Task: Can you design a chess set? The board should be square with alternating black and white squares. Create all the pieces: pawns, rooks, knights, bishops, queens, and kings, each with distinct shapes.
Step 2063:
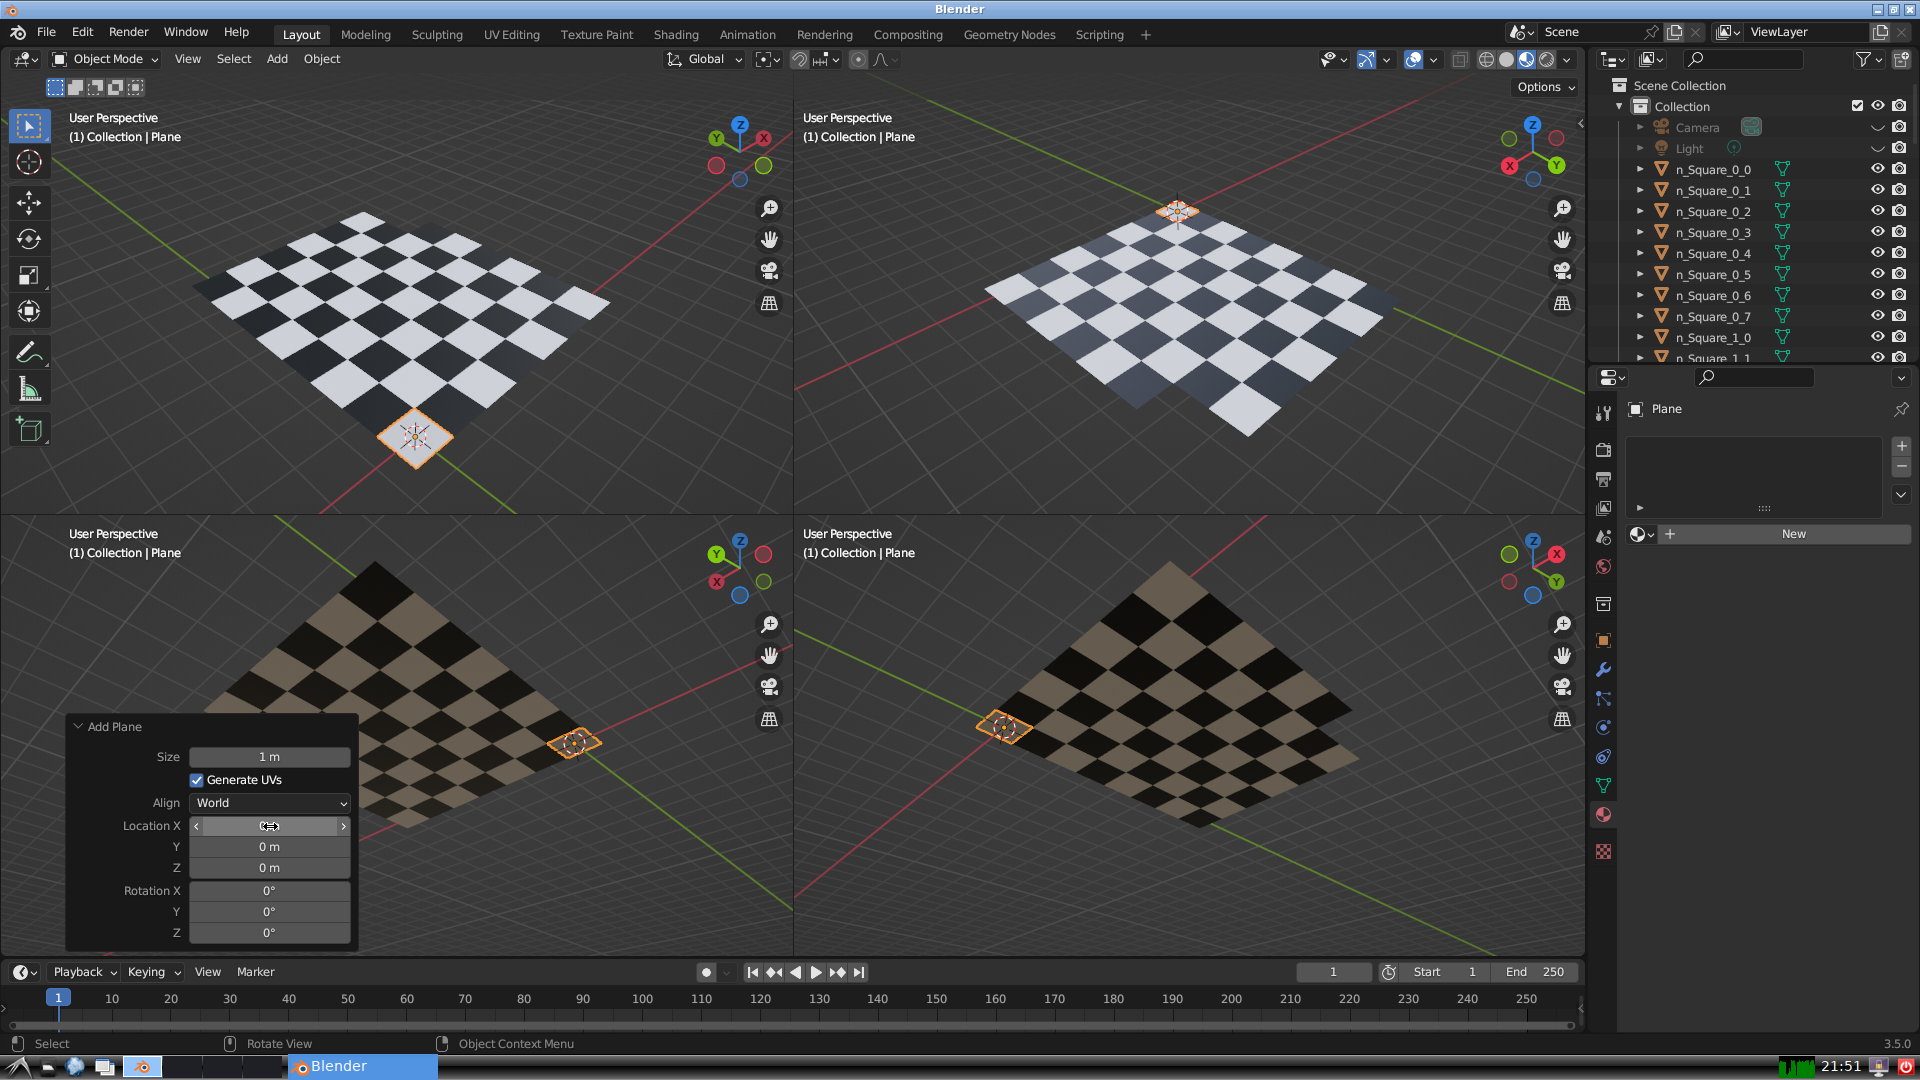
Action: click: no